Field crop: tomato
Growth stage: 2
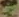
Species: solanum